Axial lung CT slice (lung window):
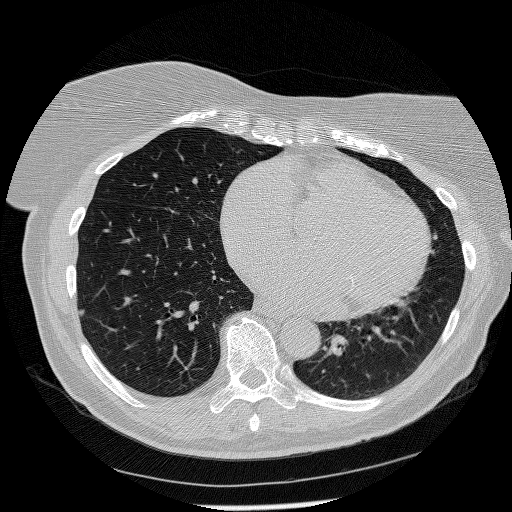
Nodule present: yes
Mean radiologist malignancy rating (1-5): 2.5